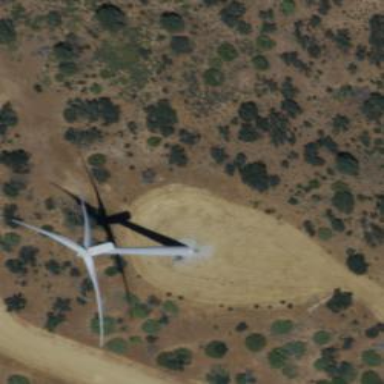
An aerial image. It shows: Wind generator using wind turbines of horizontal axis.